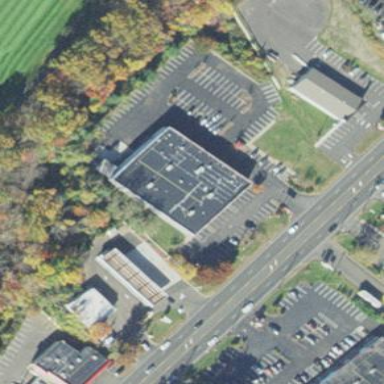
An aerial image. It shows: Building that houses car repair shop.